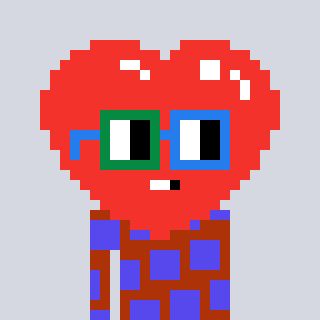
a pixel art character with square green and blue glasses, a heart-shaped head and a hotbrown-colored body on a cool background